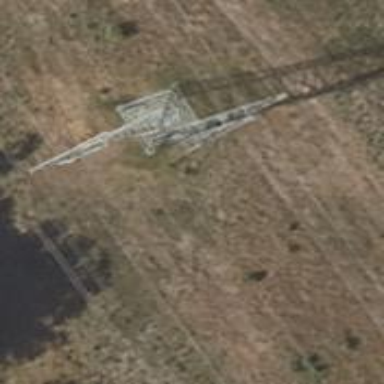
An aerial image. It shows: Towering power structure.